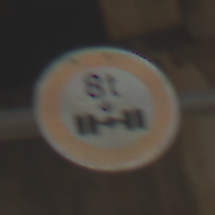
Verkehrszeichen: TatsaechlicheAchslast
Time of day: Midday
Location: Roofed (Beach)
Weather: Overcast
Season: NotSpecified
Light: Natural